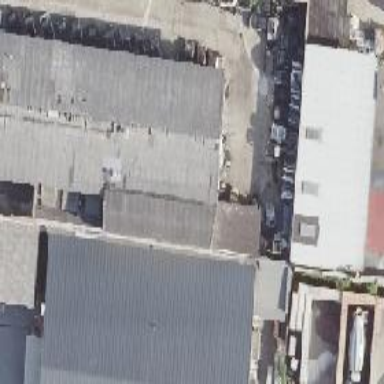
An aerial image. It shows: Commercial building.